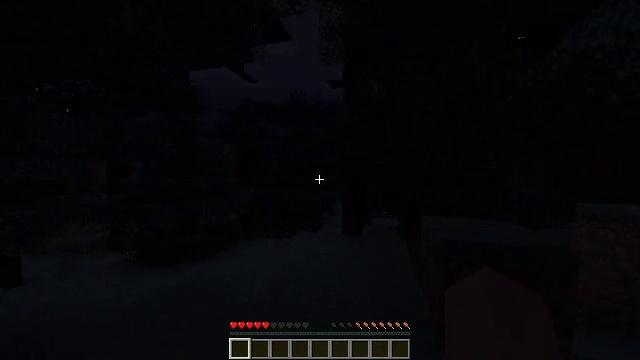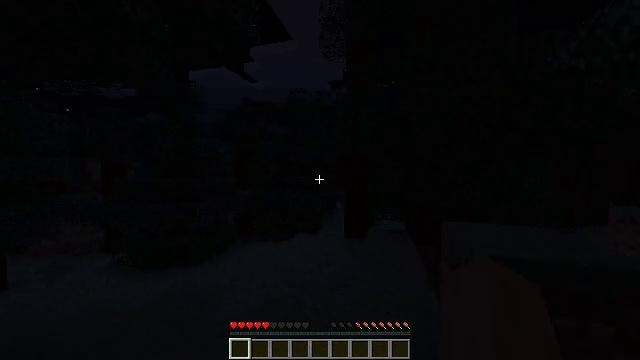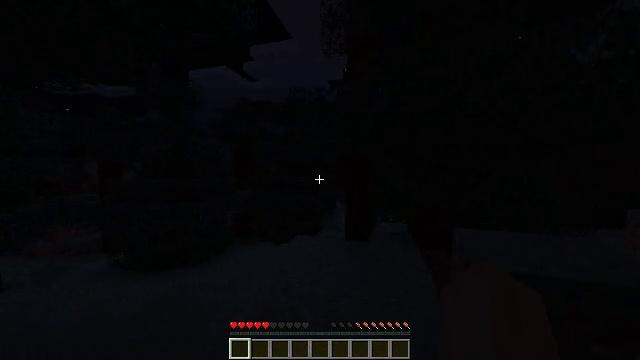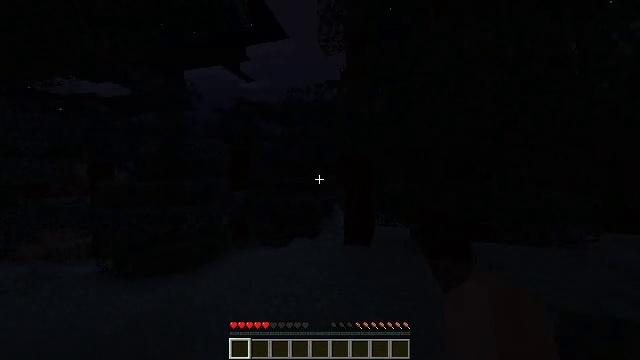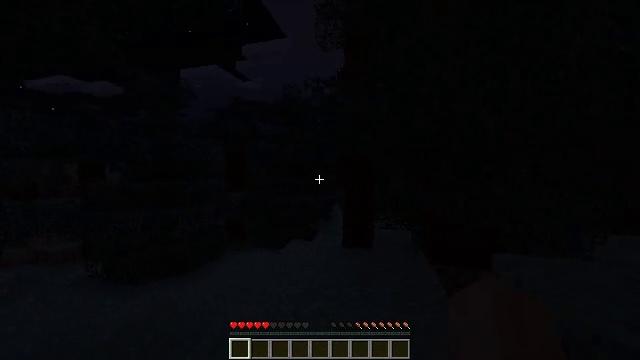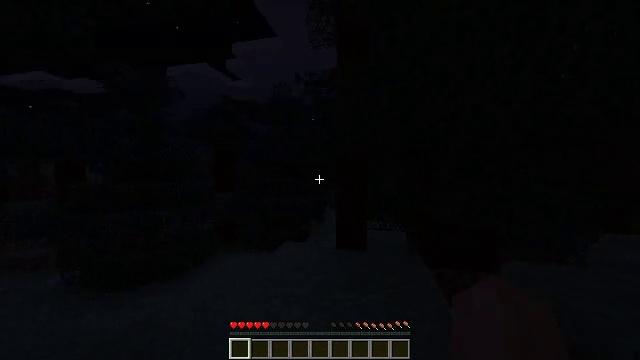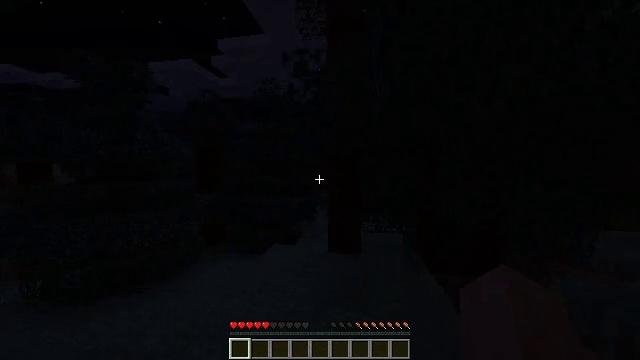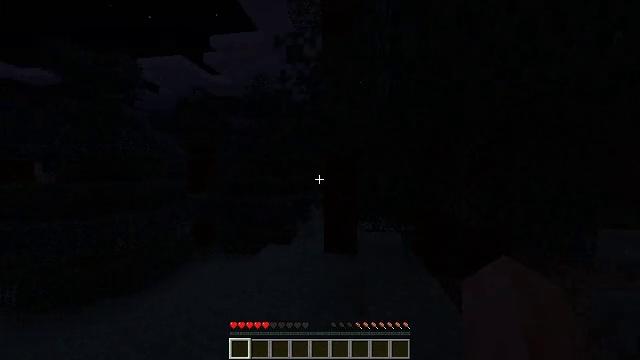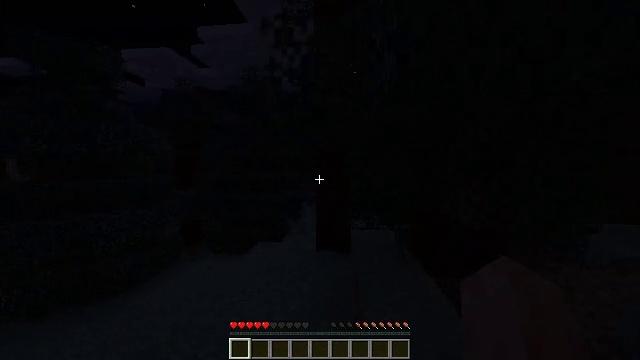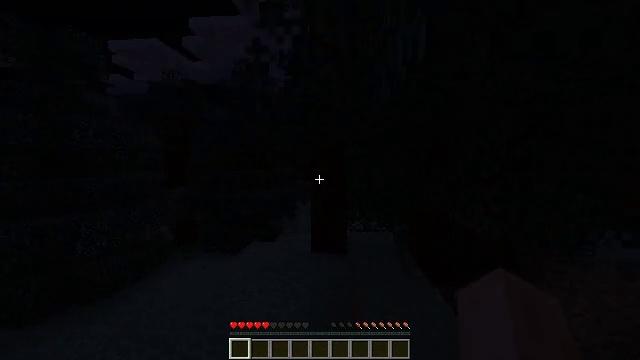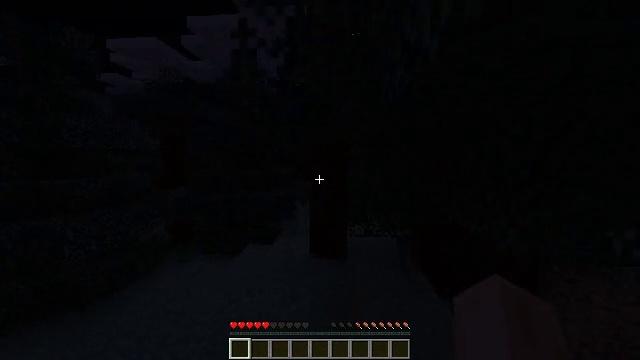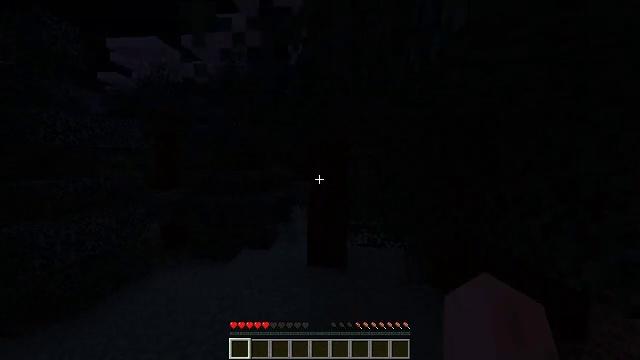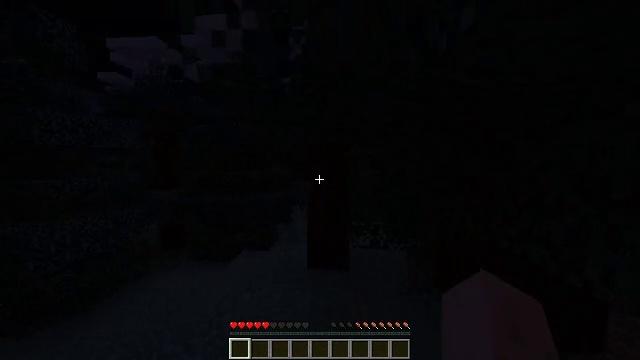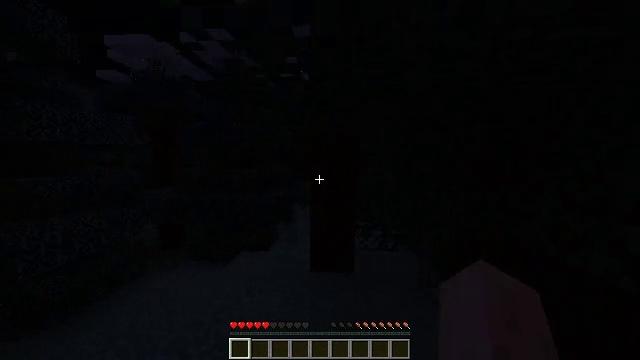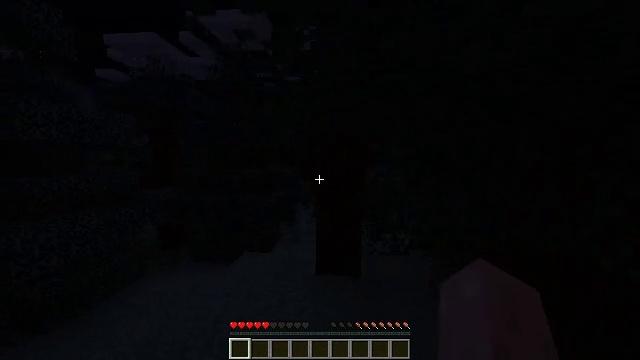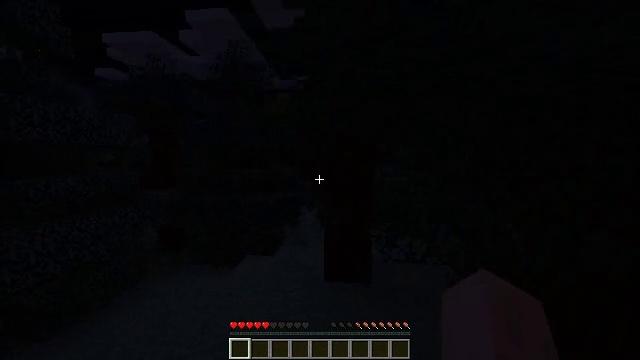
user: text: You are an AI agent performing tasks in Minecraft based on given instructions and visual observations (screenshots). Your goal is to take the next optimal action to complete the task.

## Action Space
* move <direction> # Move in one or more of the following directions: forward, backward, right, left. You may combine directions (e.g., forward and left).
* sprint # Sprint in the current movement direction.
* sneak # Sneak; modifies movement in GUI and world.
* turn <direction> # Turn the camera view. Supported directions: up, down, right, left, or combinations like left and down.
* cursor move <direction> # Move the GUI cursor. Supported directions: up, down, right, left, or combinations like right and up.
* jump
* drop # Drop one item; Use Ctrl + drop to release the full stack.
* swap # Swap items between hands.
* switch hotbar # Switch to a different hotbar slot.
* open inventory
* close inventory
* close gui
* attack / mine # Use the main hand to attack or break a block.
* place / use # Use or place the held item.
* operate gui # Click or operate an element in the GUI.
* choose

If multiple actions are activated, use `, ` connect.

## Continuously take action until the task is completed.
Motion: motion action
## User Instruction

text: Mine the red mushroom block in the forest.
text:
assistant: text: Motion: move forward, sprint
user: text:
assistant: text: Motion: move forward, sprint
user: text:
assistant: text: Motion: move forward, sprint
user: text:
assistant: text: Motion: move forward, sprint
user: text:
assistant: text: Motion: move forward, sprint, turn right
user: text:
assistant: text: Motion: move forward, sprint, turn right
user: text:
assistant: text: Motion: move forward, sprint, turn right
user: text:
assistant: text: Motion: move forward, sprint, turn right
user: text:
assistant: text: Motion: move forward, sprint, turn right
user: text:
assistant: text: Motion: move forward, sprint
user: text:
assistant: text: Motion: move forward, sprint
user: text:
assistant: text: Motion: move forward and move left, sprint
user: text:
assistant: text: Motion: move forward and move left, sprint
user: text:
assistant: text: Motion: move forward and move left, sprint
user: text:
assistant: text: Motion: move forward and move left, sprint
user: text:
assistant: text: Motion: move forward and move left, sprint
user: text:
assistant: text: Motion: move forward and move left, sprint
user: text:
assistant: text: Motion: move forward and move left, sprint
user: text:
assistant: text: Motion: move forward and move left, sprint
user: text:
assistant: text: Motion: move forward and move left, sprint
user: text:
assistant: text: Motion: move forward, sprint, turn right
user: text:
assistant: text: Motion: move forward, sprint, turn right and down
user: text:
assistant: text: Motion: move forward, sprint, turn right and down
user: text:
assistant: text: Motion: move forward, sprint, turn right
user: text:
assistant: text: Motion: move forward, sprint
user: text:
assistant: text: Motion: move forward, sprint
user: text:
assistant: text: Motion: move forward, sprint, turn right
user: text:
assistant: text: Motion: move forward, sprint
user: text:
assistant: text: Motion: move forward, sprint, turn right
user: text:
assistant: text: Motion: move forward, sprint, turn right